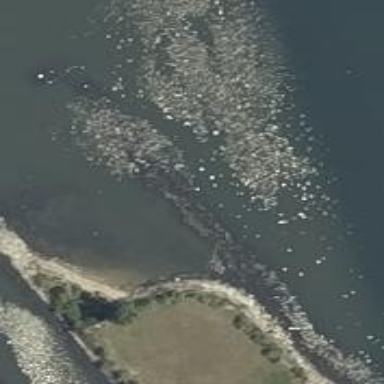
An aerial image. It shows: Natural rock reef.